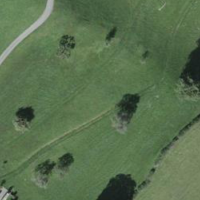
EUNIS habitat code: 24
Species observed at this site:
Lathyrus vernus